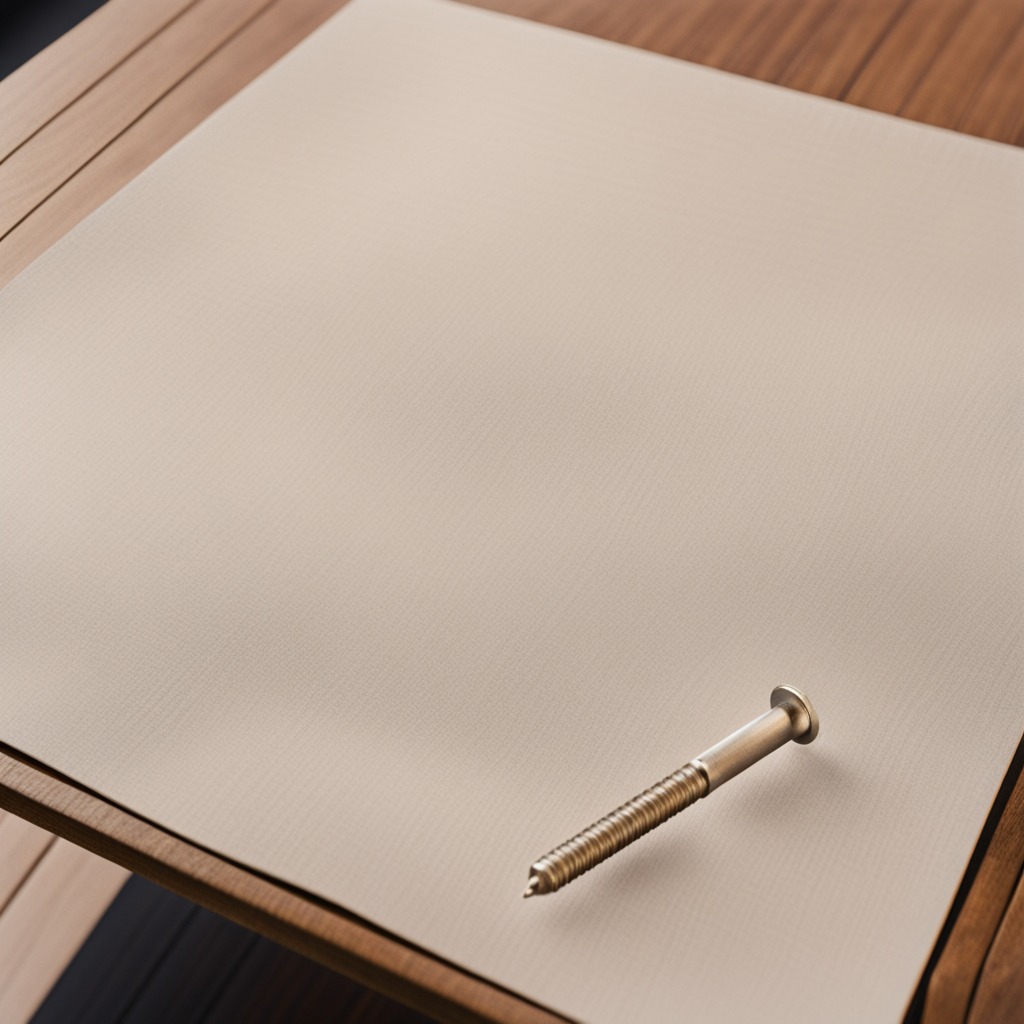
A metal screw lying on the wooden table in an outdoor workshop during daytime bright natural light soft shadows worn but beneath the cloth